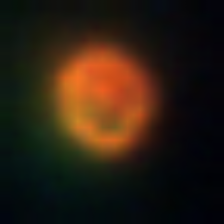
Taxon: NanoPlankton
Group: Other